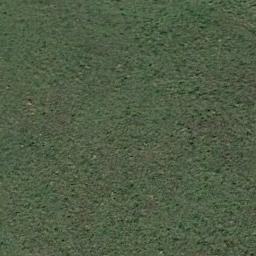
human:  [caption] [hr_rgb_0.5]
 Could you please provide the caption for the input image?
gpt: The meadow is dense but uneven .

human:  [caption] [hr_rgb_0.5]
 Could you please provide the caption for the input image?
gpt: This meadow has evenly distributed dense grasses .

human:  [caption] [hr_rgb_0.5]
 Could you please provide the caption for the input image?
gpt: The entire image is dominated by grass .

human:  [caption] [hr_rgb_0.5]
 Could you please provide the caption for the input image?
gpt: The meadow is full of green grass .

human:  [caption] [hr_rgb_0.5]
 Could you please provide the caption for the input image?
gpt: A dense meadow with many green grass .